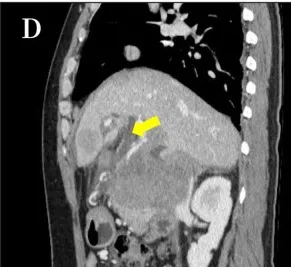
Imaging results of the abdomen. ; and dilatation of intrahepatic bile duct.
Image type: radiology (ct)